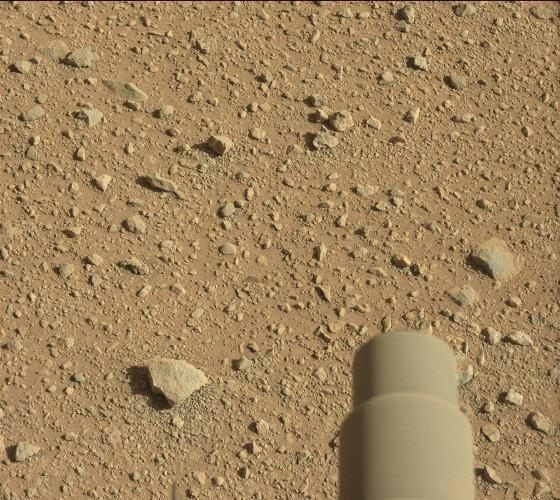
Terrain classes present: Background, Bedrock, Gravel / Sand / Soil, Rock, Shadow